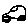
Label: car